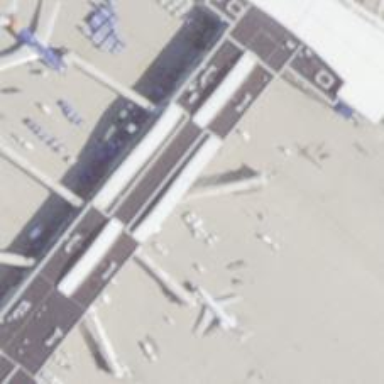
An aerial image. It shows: Airport gate.